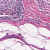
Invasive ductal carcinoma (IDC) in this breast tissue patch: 0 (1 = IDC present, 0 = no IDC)